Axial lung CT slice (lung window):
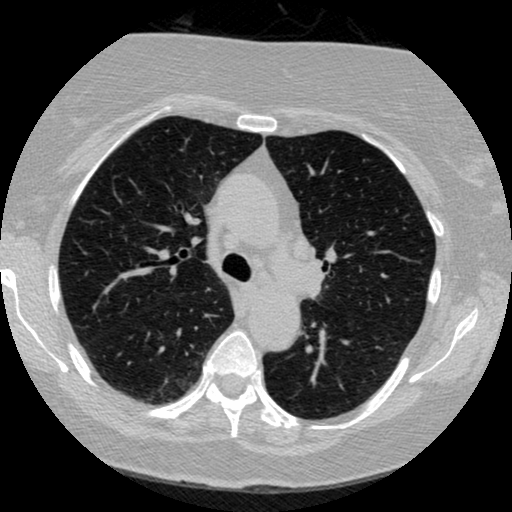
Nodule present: no